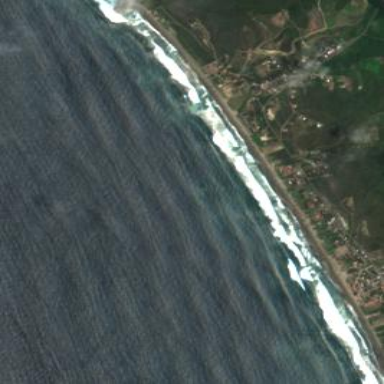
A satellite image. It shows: Scenic beach with natural beauty.